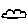
Label: cloud